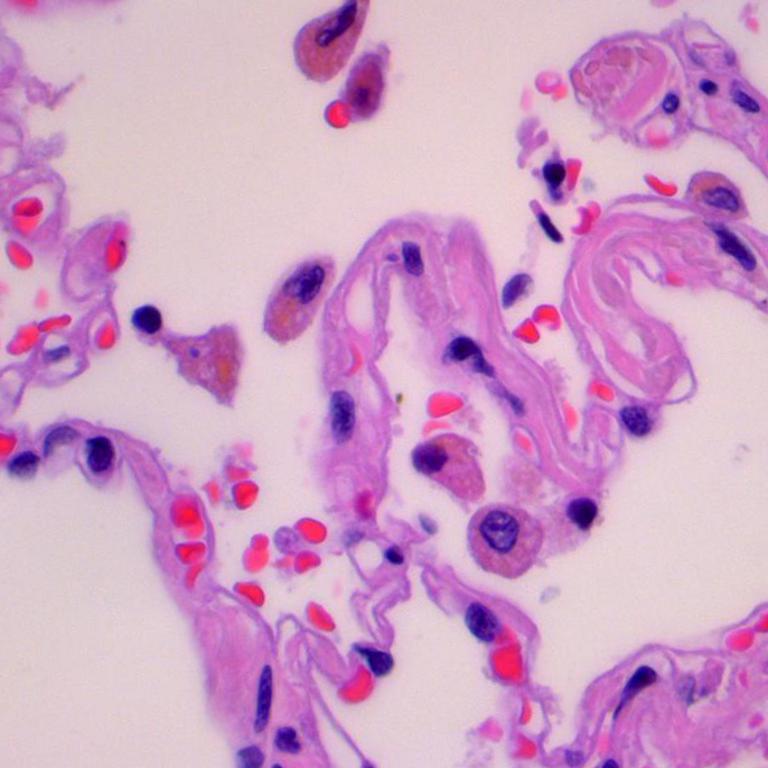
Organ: lung
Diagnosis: benign